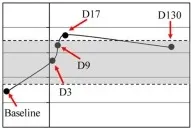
Concussion case 1: transient symptoms. X axis is days before and after concussion, with day 0 being the day of concussion. : [CD81]SNAP25+ (U/mL).
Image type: chart (chart)